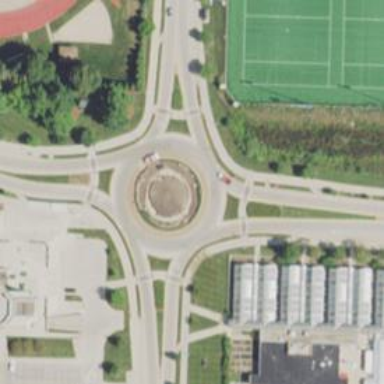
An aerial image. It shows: Tertiary road leading to roundabout junction.